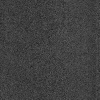
Atmospheric dust classification: dusty